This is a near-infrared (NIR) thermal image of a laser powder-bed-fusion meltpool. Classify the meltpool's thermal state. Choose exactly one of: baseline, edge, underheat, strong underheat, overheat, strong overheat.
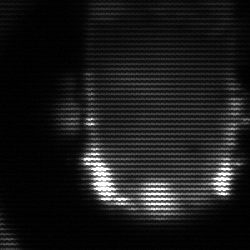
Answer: baseline